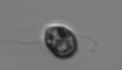
Label: flagellate